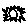
Label: sun